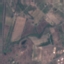
Land use / land cover: PermanentCrop